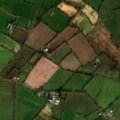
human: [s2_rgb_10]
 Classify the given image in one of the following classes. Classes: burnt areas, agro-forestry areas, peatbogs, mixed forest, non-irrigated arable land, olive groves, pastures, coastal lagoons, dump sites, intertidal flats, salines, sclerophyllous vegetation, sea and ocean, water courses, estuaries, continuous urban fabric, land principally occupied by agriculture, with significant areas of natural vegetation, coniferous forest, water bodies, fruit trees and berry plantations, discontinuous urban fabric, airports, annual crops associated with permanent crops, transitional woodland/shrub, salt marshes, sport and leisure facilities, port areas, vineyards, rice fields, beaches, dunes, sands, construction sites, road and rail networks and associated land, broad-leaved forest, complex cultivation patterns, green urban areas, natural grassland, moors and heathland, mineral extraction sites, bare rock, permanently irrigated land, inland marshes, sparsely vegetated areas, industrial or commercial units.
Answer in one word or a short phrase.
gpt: pastures